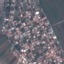
Land use / land cover class: Residential